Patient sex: M
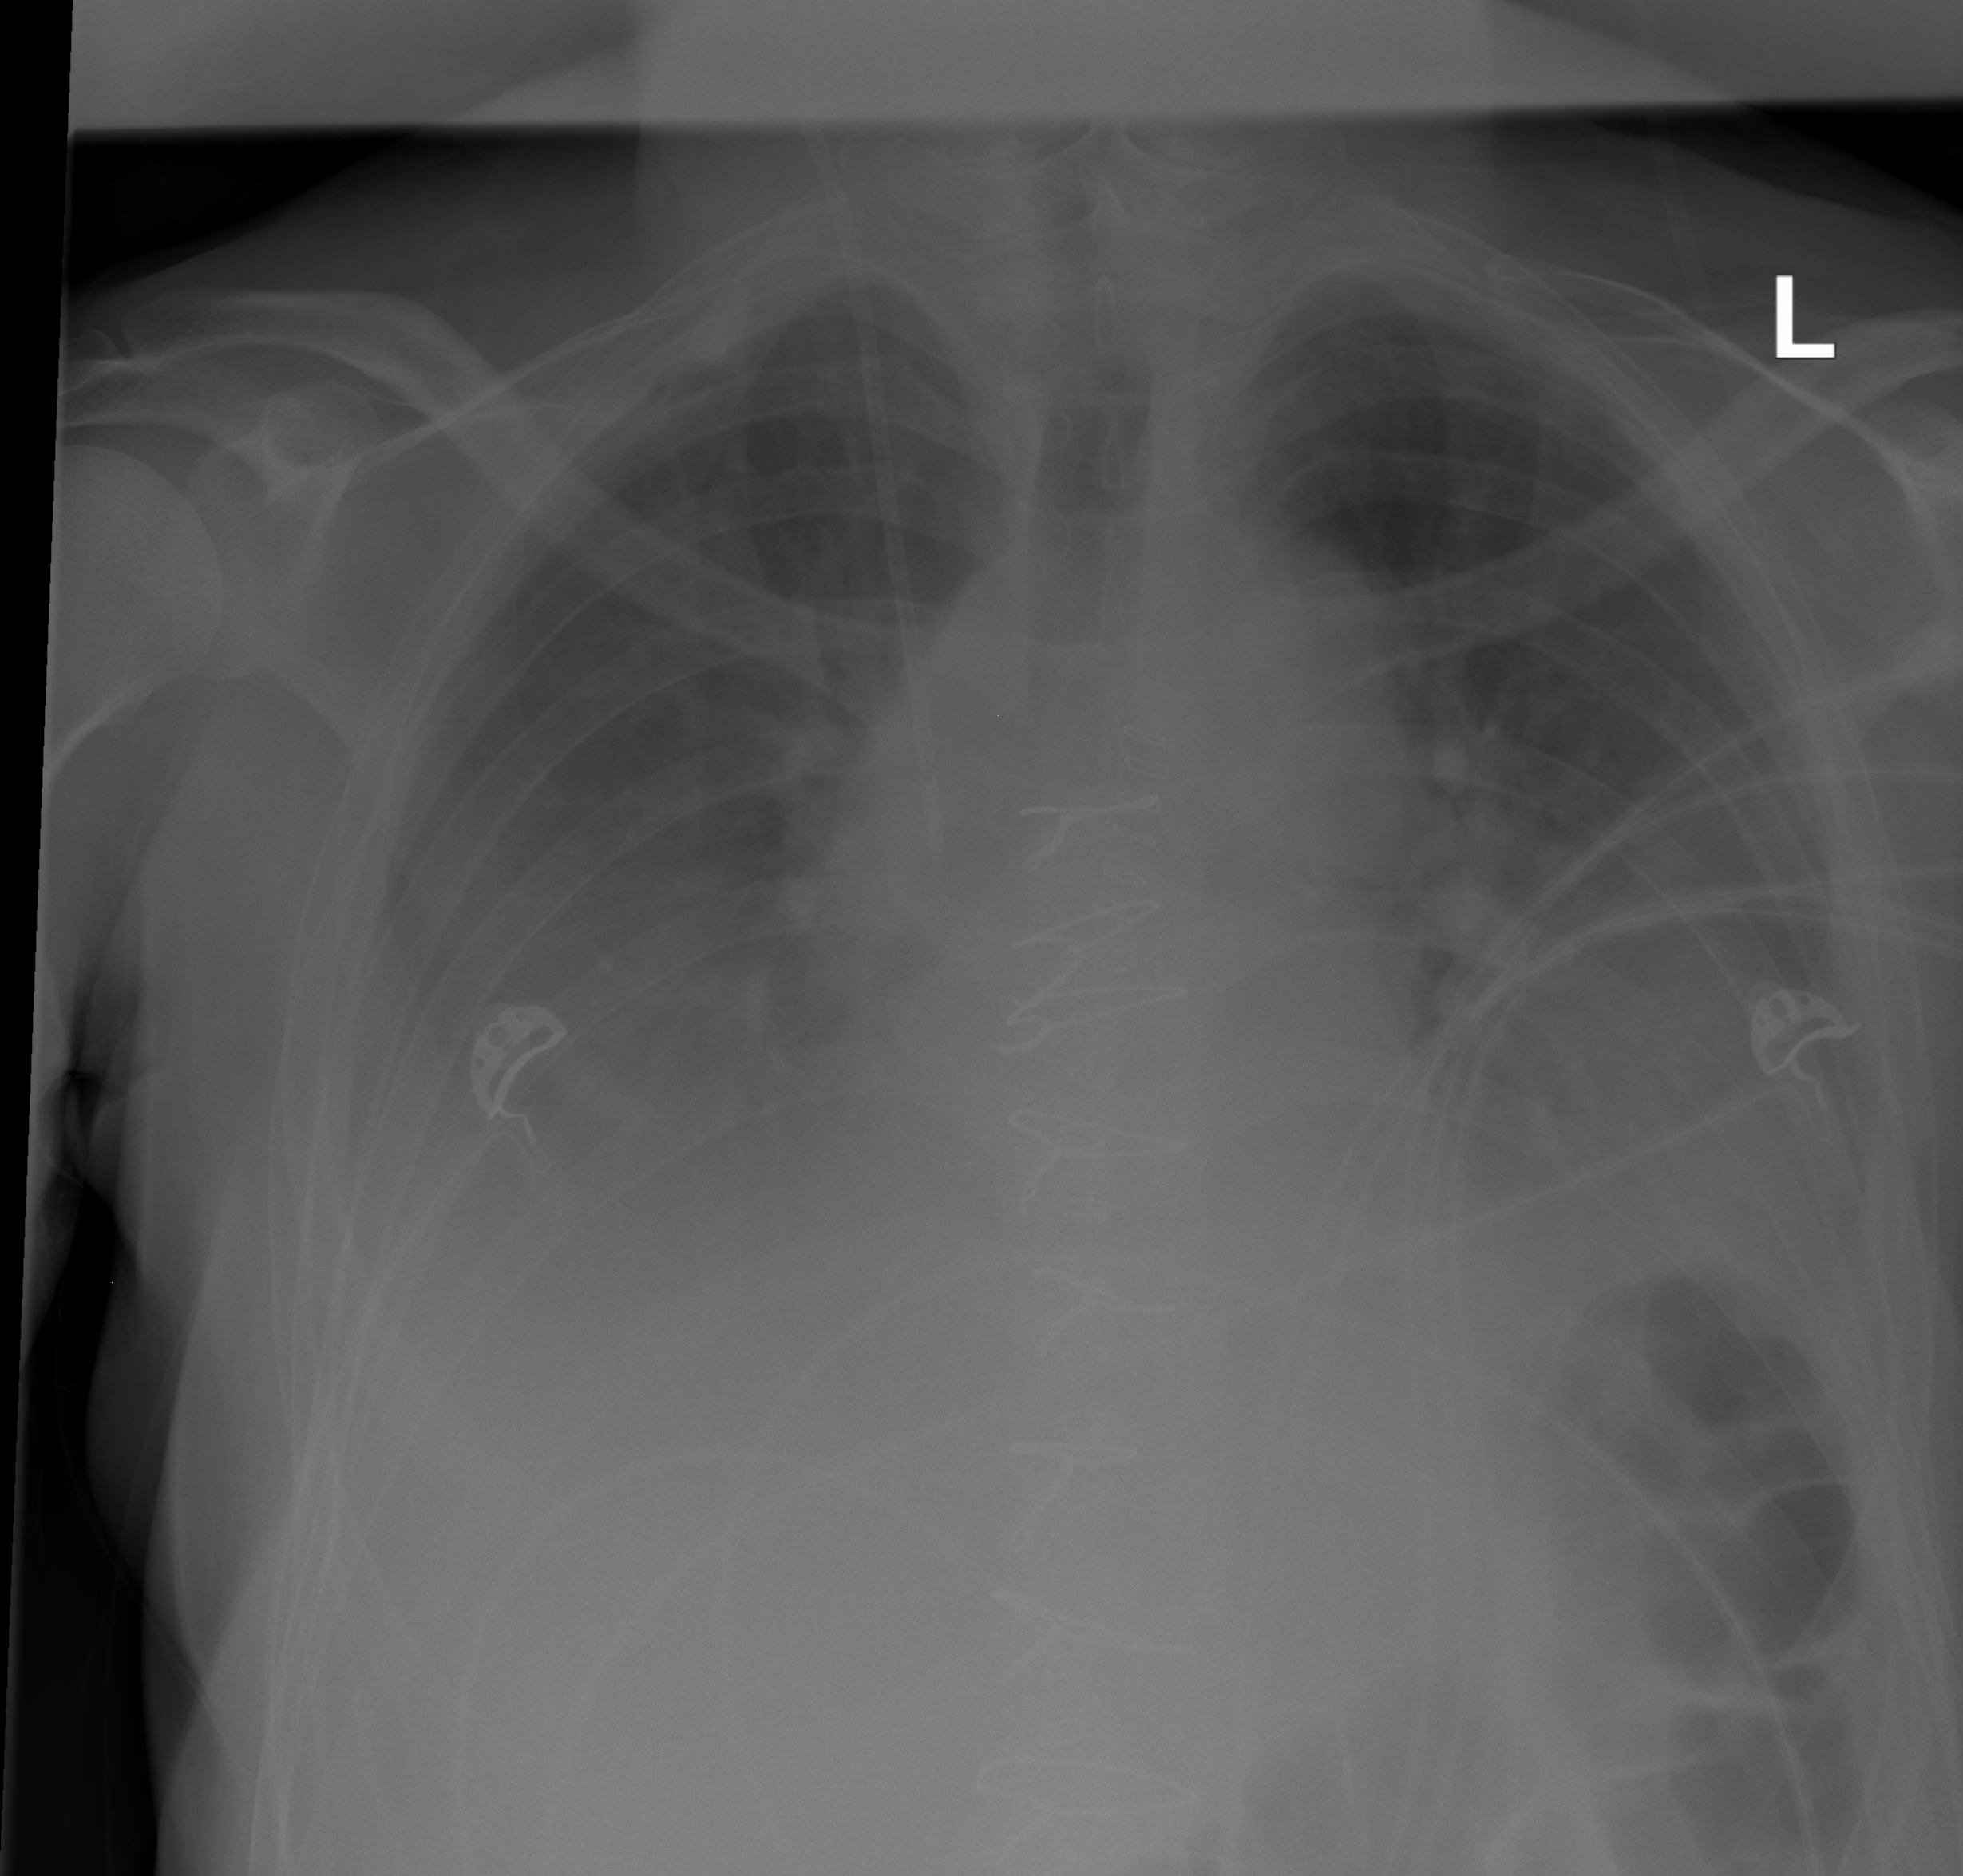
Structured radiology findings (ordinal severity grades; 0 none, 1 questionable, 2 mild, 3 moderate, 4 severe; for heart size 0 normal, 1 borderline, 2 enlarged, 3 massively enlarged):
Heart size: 2
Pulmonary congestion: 2
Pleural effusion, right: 3
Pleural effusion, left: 2
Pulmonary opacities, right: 0
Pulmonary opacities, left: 0
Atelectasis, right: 2
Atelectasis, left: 2